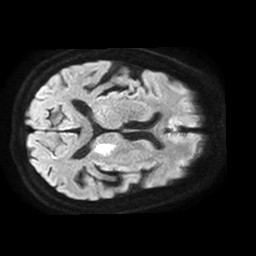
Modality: TRACE
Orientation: axial
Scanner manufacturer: philips
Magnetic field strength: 1.5 T
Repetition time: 3.746 s
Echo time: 0.07039 s